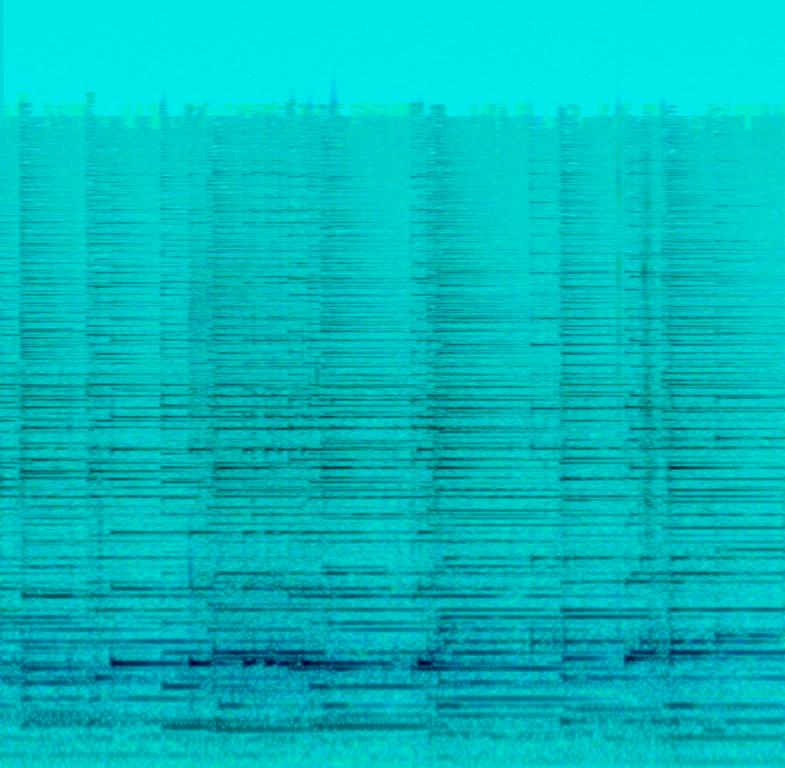
The song is an instrumental. The song is medium tempo with a harpsichord belting played with no other instrumentation. The music is emotional, passionate and melancholic. The song audio quality is poor.